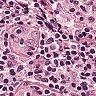
Metastatic tissue present: no